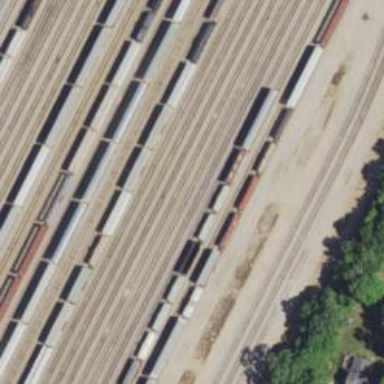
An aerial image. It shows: Railway siding for service.